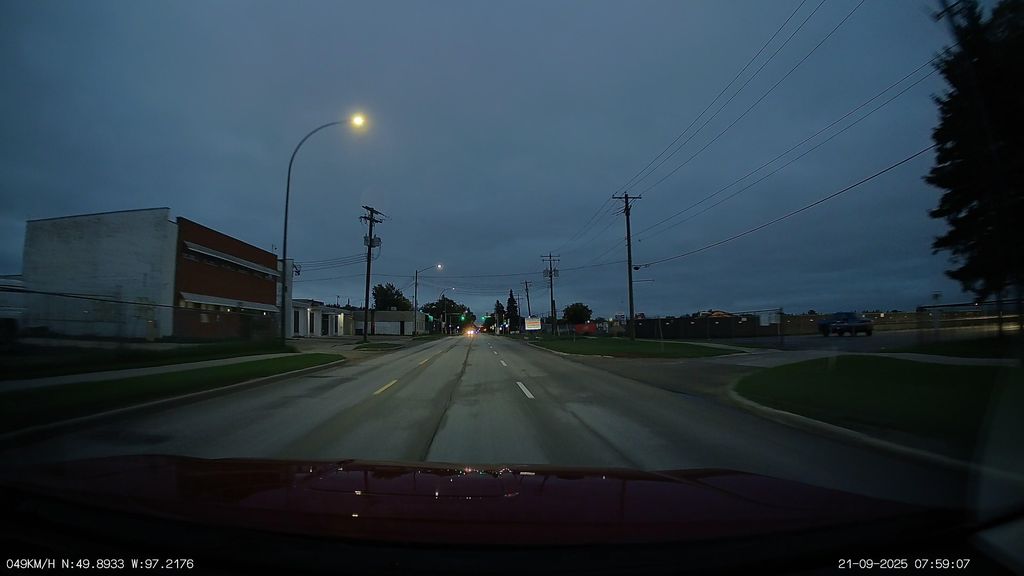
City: winnipeg